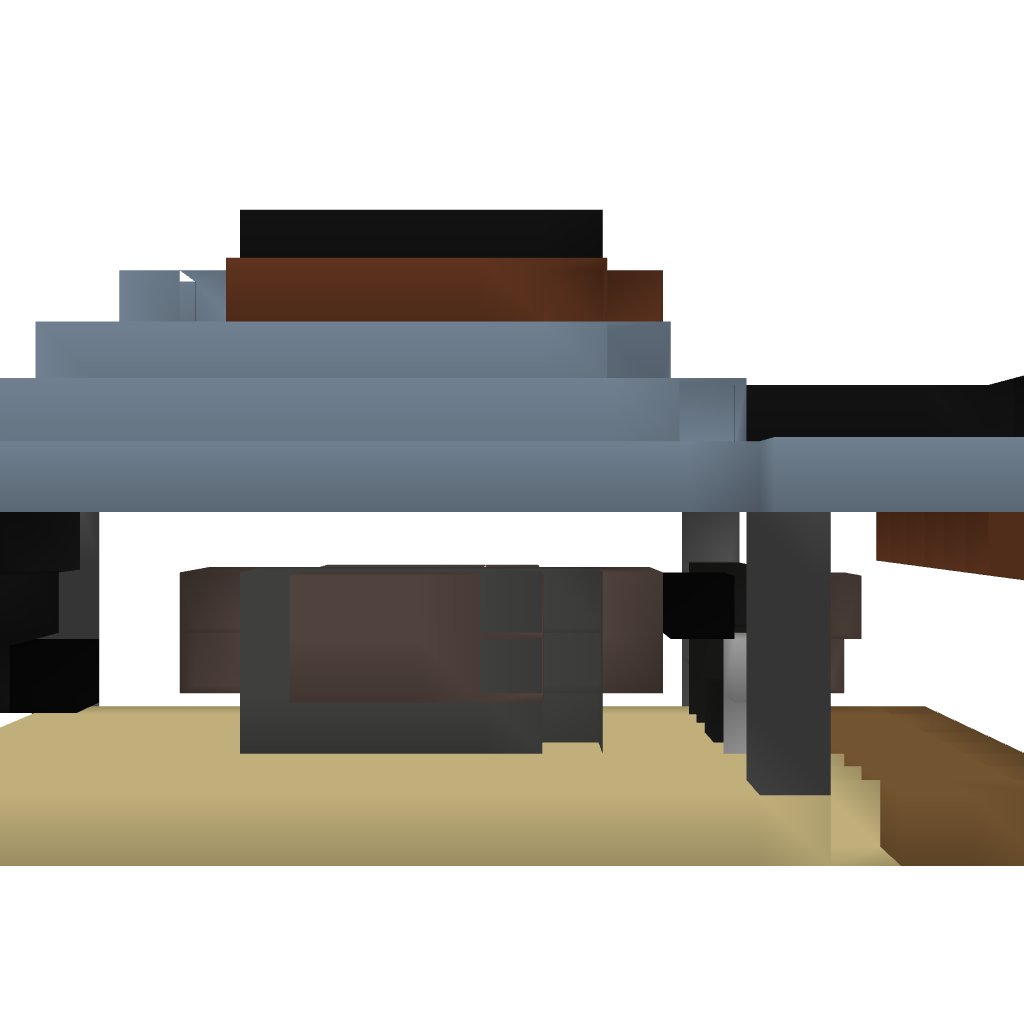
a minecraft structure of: Small Shop with Redstone Lighting